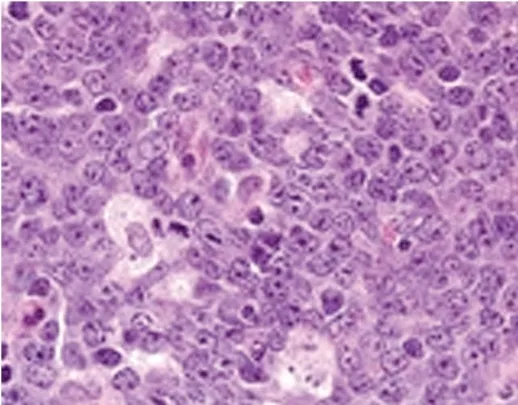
Histologic section shows small lymphocytes with mildly pleomorphic vesicular nuclei, arranged diffusely.
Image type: pathology (h&e)